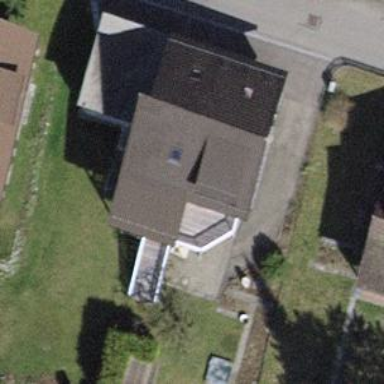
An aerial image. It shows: Building with tile roof.